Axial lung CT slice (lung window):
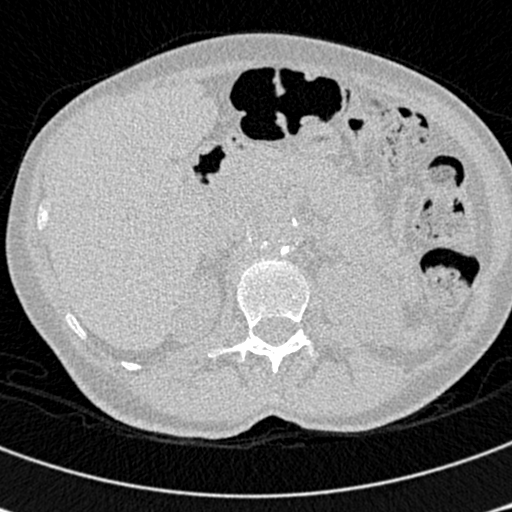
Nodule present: no